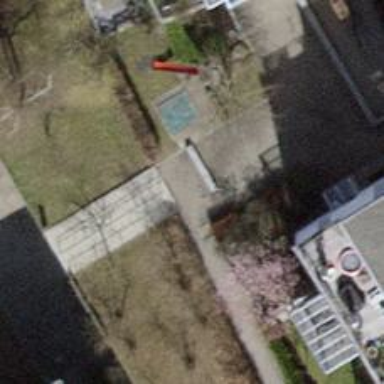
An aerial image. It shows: Concrete steps.